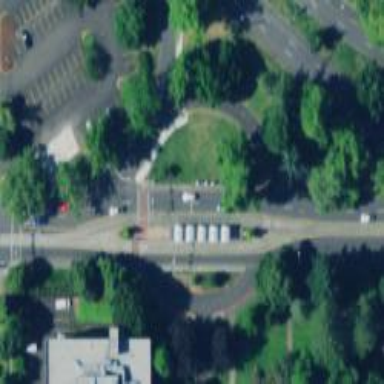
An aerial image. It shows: Busway road.